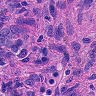
Metastatic tissue present: yes